Aerial crown-view tile of a tropical tree (Barro Colorado Island, Panama), acquired 20250616:
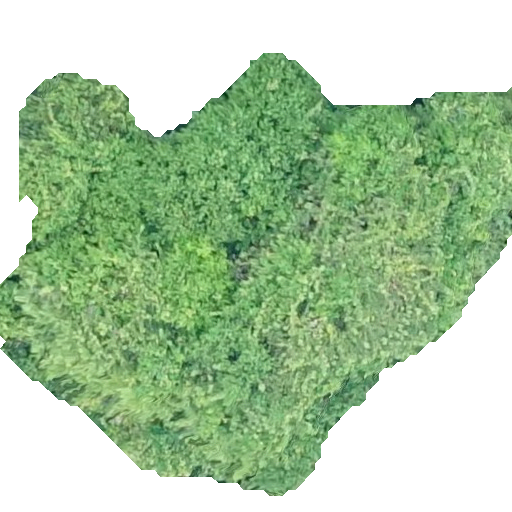
Species: Pouteria stipitata
GBIF accepted scientific name: Pouteria stipitata
Crown area: 238.989 m²